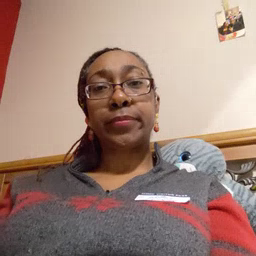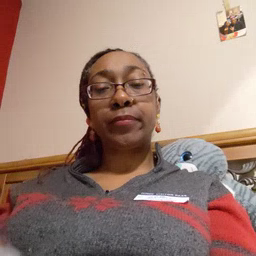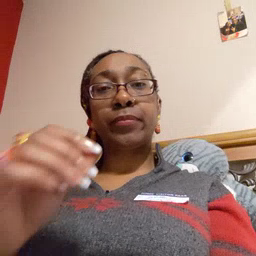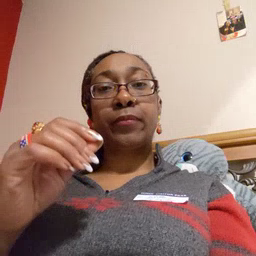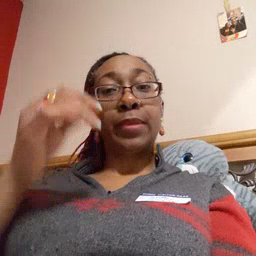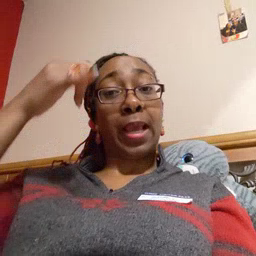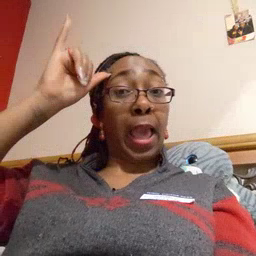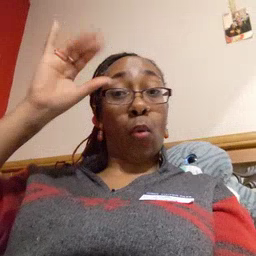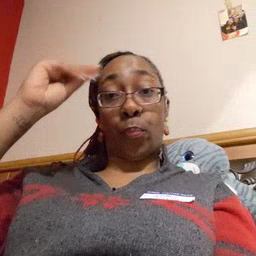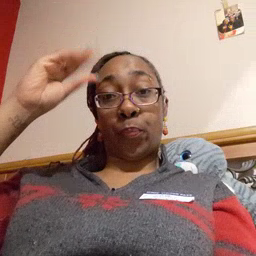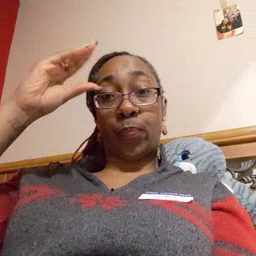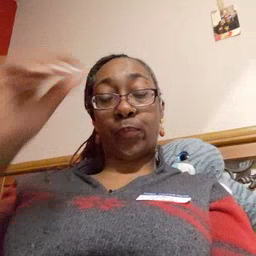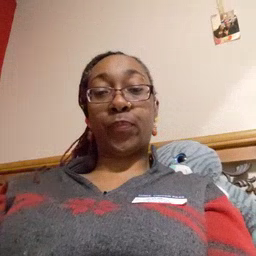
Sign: cowboy